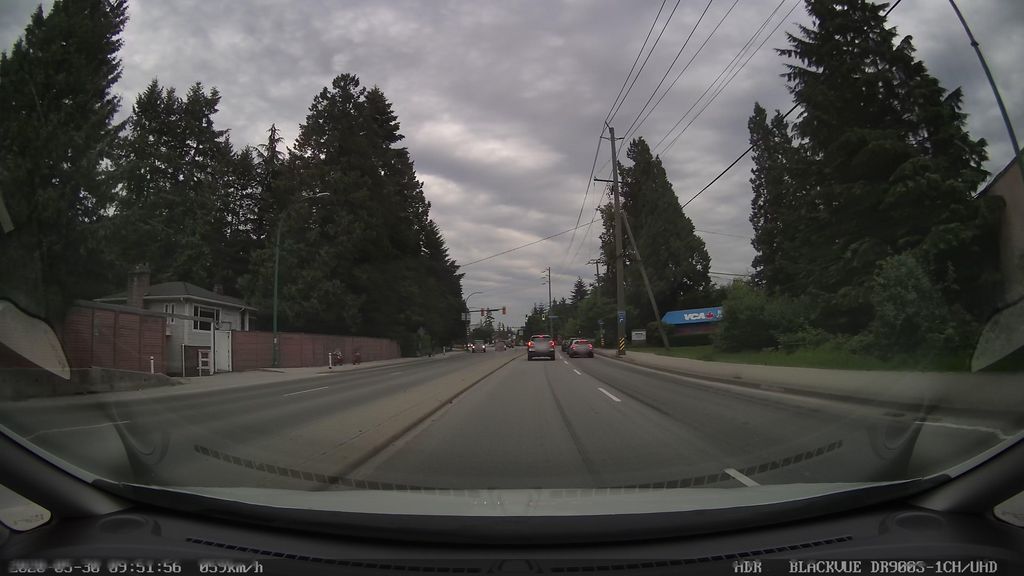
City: vancouver